Question: I'm following along with Rob Percival's tutorial on Udemy and my app crashes with a fatal error: cannot index empty buffer.
The error happens on the following line in the ViewdidLoad method:
'''
userImage.image = UIImage(data: self.userImages[0])
'''
Using 'println(self.userImages)' right above that erroneous line I found out the array is empty. The console outputs a '[]'. This must be why it's crashing. Correct?
My Parse.com dashboard shows that all my users have images. I'm not sure why the array would be empty. Any ideas?
'''
import UIKit
class SwipeViewController: UIViewController {
var xFromCenter: CGFloat = 0
var usernames = [String]()
var userImages = [NSData]()
var currentUser = 0
override func viewDidLoad() {
super.viewDidLoad()
println(PFUser.currentUser()["first_name"])
PFGeoPoint.geoPointForCurrentLocationInBackground { (geopoint: PFGeoPoint!, error: NSError!) -> Void in
println(error)
if error == nil {
println(geopoint)
var user = PFUser.currentUser()
user["location"] = geopoint
var query = PFUser.query()
query.whereKey("location", nearGeoPoint:geopoint)
query.limit = 10
query.findObjectsInBackgroundWithBlock({ (users, error) -> Void in
for user in users {
var gender1 = user["gender"] as? NSString
var gender2 = PFUser.currentUser()["interestedIn"] as? NSString
if gender1 == gender2 && PFUser.currentUser().username != user.username {
self.usernames.append(user.username)
// Update - chaned as to as!
self.userImages.append(user["image"] as NSData)
}
}
var userImage: UIImageView = UIImageView(frame: CGRectMake(0, 0, self.view.frame.width, self.view.frame.height))
println("images:")
println(userImage)
println(self.userImages)
userImage.image = UIImage(data: self.userImages[0])
userImage.contentMode = UIViewContentMode.ScaleAspectFit
self.view.addSubview(userImage)
var gesture = UIPanGestureRecognizer(target: self, action: Selector("wasDragged:"))
userImage.addGestureRecognizer(gesture)
userImage.userInteractionEnabled = true
})
user.save()
}
}
}
func wasDragged(gesture: UIPanGestureRecognizer) {
let translation = gesture.translationInView(self.view)
var label = gesture.view!
xFromCenter += translation.x
var scale = min(100 / abs(xFromCenter), 1)
label.center = CGPoint(x: label.center.x + translation.x, y: label.center.y + translation.y)
gesture.setTranslation(CGPointZero, inView: self.view)
var rotation:CGAffineTransform = CGAffineTransformMakeRotation(xFromCenter / 200)
var stretch:CGAffineTransform = CGAffineTransformScale(rotation, scale, scale)
label.transform = stretch
if label.center.x < 100 {
println("Not Chosen")
} else if label.center.x > self.view.bounds.width - 100 {
println("Chosen")
}
if gesture.state == UIGestureRecognizerState.Ended {
self.currentUser++
label.removeFromSuperview()
if self.currentUser < self.userImages.count {
var userImage: UIImageView = UIImageView(frame: CGRectMake(0, 0, self.view.frame.width, self.view.frame.height))
userImage.image = UIImage(data: self.userImages[self.currentUser])
userImage.contentMode = UIViewContentMode.ScaleAspectFit
self.view.addSubview(userImage)
var gesture = UIPanGestureRecognizer(target: self, action: Selector("wasDragged:"))
userImage.addGestureRecognizer(gesture)
userImage.userInteractionEnabled = true
xFromCenter = 0
} else {
println("No more users")
}
}
}
override func didReceiveMemoryWarning() {
super.didReceiveMemoryWarning()
// Dispose of any resources that can be recreated.
}
/*
// MARK: - Navigation
// In a storyboard-based application, you will often want to do a little preparation before navigation
override func prepareForSegue(segue: UIStoryboardSegue!, sender: AnyObject!) {
// Get the new view controller using segue.destinationViewController.
// Pass the selected object to the new view controller.
}
*/
}
'''

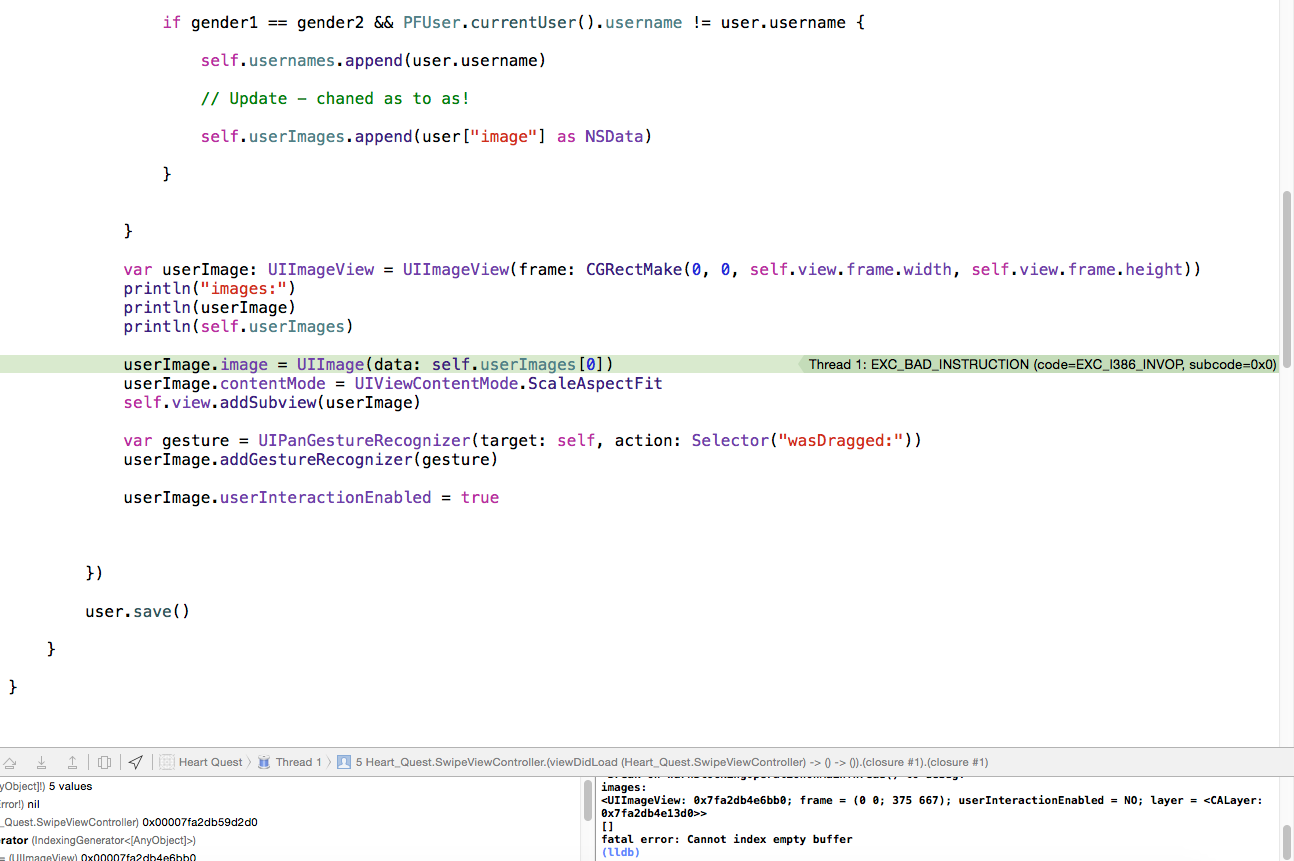
Answer: Looks like a data issue. The problem must comes from the loop just above the failing line.
Conditions are not met, and so no image is pushed into the array. Reasons can be:
- - -
The best way is to put breakpoint (or log) inside your loop in order to determine users gender and "interestedIn" attributes and see if there is some matches.